Current action and preconditions to check: trajectory_clear

Your task: For each precondition in the list above, predict whether it will hold at this action.

Consider the current scene as observed from the mobile robot's camera, and analyze the predicted future states of all dynamic agents (e.g., people, animals, vehicles, or any moving entities) within the NEXT SECOND.

IMPORTANT: Only answer "very likely" if you are absolutely certain—based on strong, clear evidence—that a dynamic agent will violate the precondition in the predicted future state. Do NOT answer "very likely" for unlikely, ambiguous, or low-probability risks.

Ask yourself for each precondition: Is there a high probability, with clear and convincing evidence, that the predicted future states of any dynamic agent will interfere with the predicted future state of the currently executing action within the NEXT SECOND, causing that precondition to fail?

Assess the risk level based on these predictions. Use "likely" or "very likely" if motions create a clear risk of interference.

Use "neutral" or "improbable" if agents are nearby but their predicted paths are clearly diverging or non-conflicting.

Failure Risk Categories: "very improbable", "improbable", "neutral", "likely", "very likely"

Answer Format: Output ONLY the probability_of_failure value from these categories: "very improbable", "improbable", "neutral", "likely", "very likely"

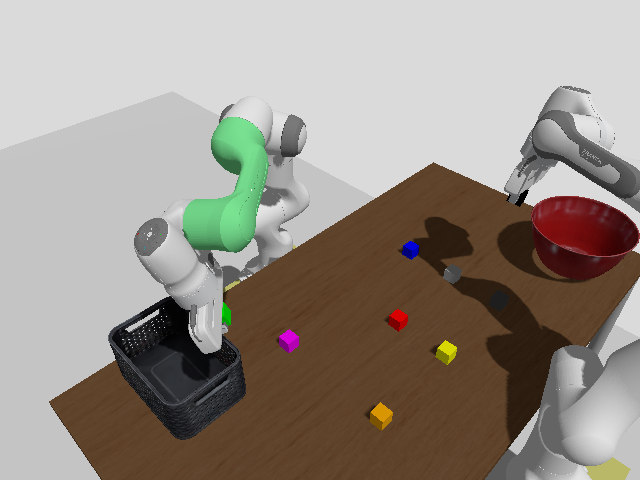

Answer: very improbable